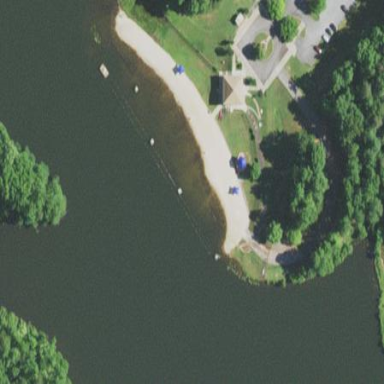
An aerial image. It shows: Swimming area within the leisure land.